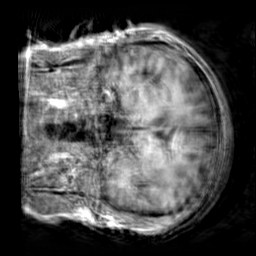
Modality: T1w
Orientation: coronal
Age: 24
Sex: male
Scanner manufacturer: siemens
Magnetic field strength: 3 T
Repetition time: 2.3 s
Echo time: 0.00303 s